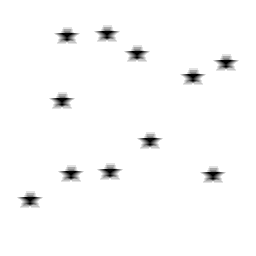
Squares: 0
Triangles: 0
Stars: 11
Total shapes: 11